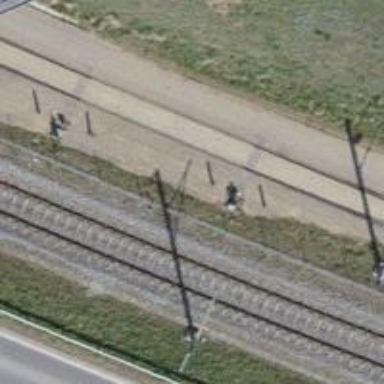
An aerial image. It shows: Railway switch.